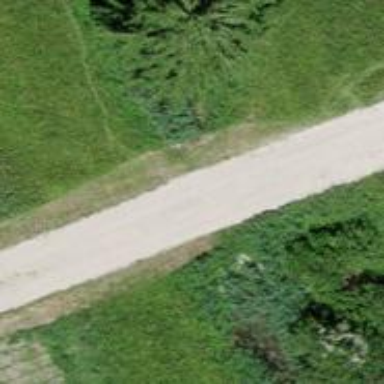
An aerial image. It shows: Gravel track with grade2 quality.